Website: crate-barrel
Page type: address-validator
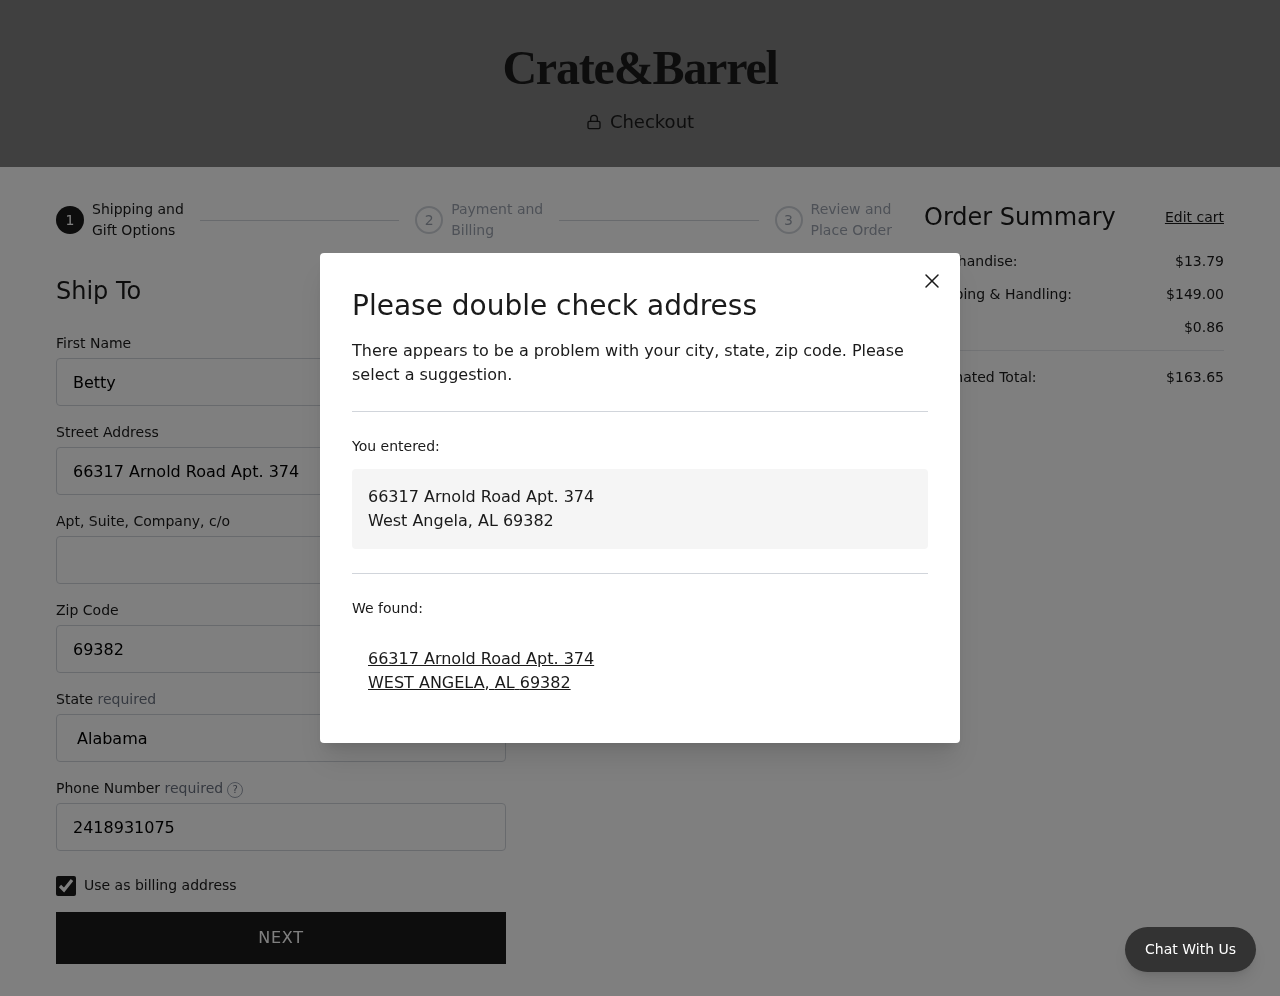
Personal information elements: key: PII_CITY
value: West Angela
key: PII_CITY
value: WEST ANGELA
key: PII_FIRSTNAME
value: Betty
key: PII_PHONE
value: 2418931075
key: PII_POSTCODE
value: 69382
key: PII_STATE
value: Alabama
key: PII_STATE_ABBR
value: AL
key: PII_STREET
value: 66317 Arnold Road Apt. 374
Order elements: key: ORDER_SUBTOTAL
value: $13.79
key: ORDER_SHIPPING_COST
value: $149.00
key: ORDER_TAX
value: $0.86
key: ORDER_TOTAL
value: $163.65